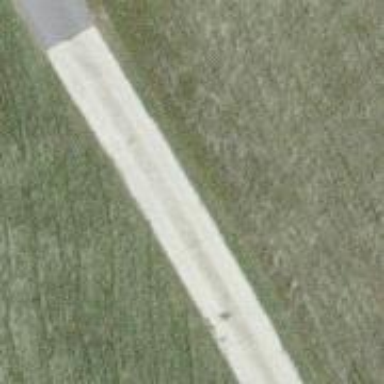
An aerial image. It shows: Concrete service road.